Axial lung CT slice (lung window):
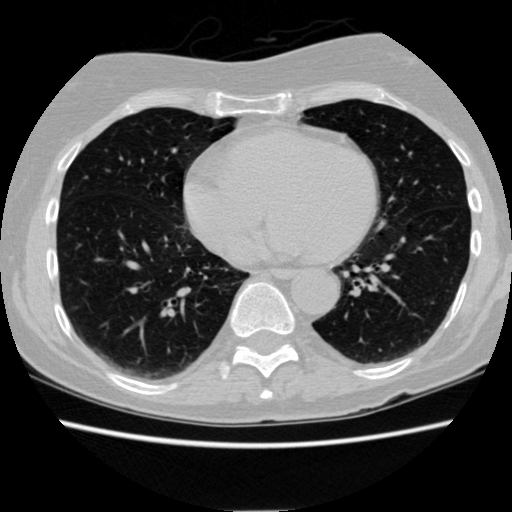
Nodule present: no